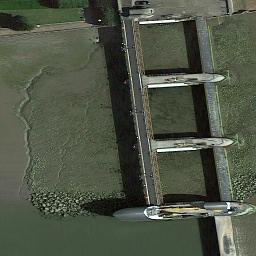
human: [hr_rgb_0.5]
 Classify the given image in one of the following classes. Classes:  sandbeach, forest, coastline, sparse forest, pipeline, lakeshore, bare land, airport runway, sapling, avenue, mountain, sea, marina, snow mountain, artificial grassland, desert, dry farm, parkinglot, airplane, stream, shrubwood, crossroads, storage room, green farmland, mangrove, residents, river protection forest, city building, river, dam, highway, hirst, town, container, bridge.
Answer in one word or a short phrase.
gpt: dam